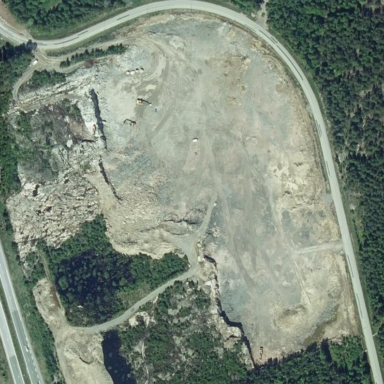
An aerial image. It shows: Quarry area.